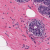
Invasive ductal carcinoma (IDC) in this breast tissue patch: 0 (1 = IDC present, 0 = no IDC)